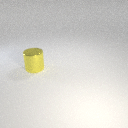
large yellow metal cylinder